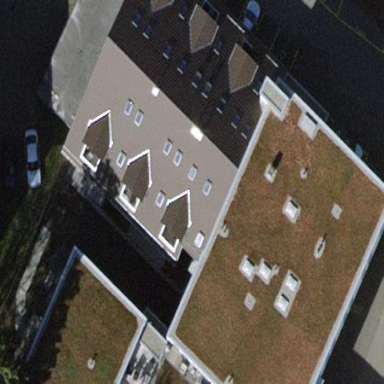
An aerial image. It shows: Building with flat roof.